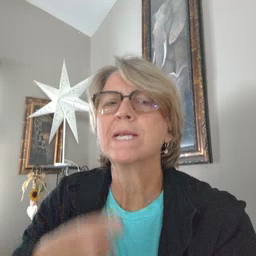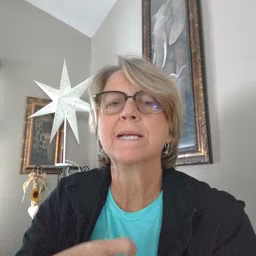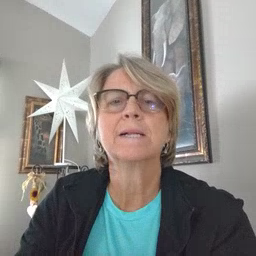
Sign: red